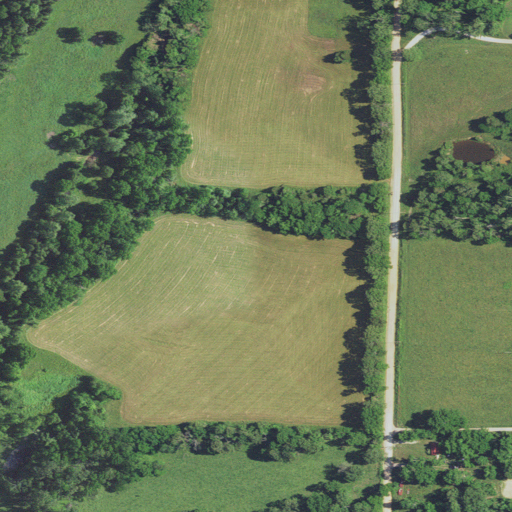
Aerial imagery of valley in Missouri named Scales Valley containing pasture, deciduous forest, mixed forest, and open development